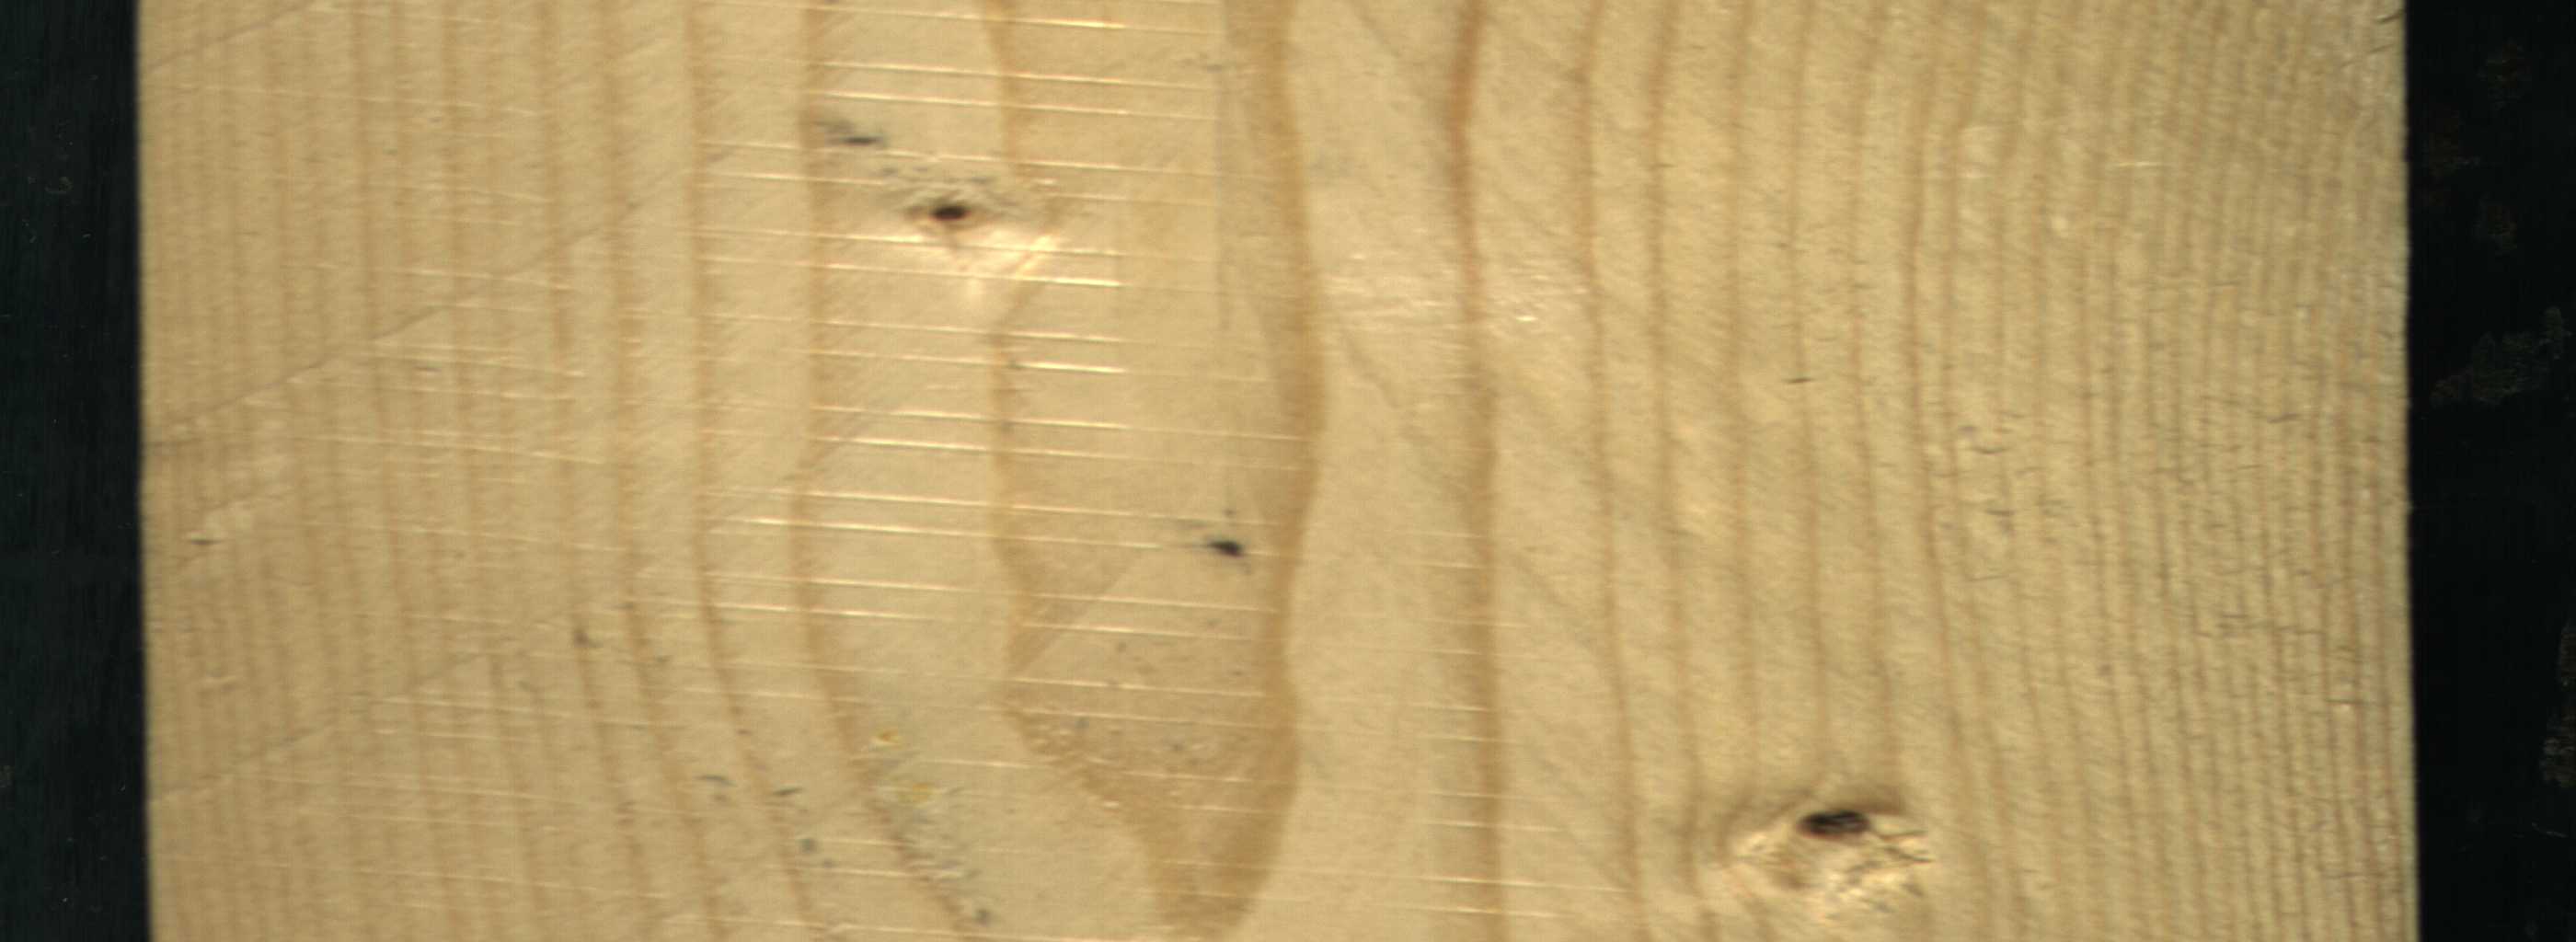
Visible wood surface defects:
Dead_Knot
Dead_Knot